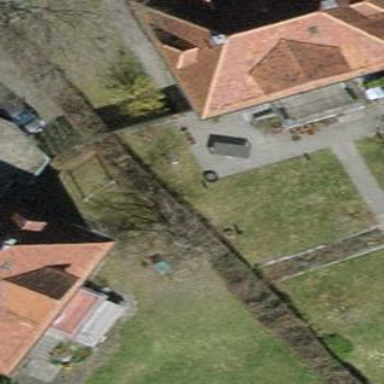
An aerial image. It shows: Hipped roof on apartment building.